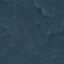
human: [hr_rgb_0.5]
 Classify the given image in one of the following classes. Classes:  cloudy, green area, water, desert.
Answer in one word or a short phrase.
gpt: green area